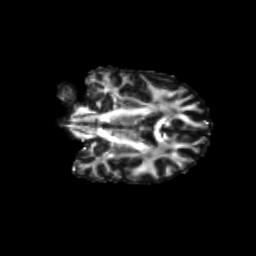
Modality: FA
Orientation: coronal
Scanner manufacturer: siemens
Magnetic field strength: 3 T
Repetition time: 9.2 s
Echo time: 0.084 s